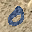
Label: 0